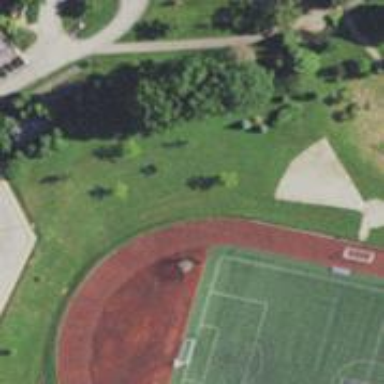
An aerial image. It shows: Athletic track located in leisure land area.